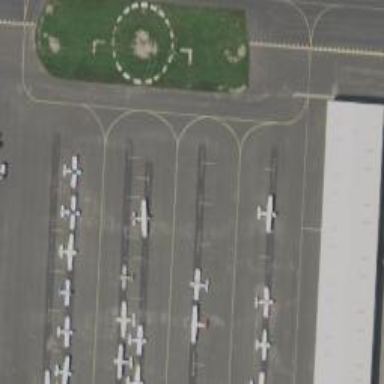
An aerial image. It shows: Image of taxiway at airport.